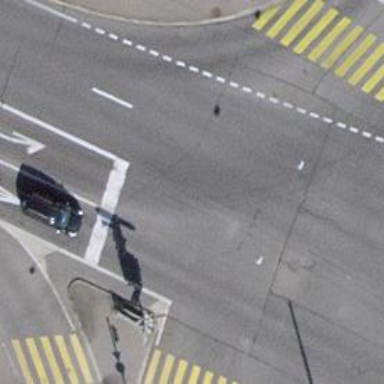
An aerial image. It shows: Primary highway with trolley wires overhead. The surface of the road is asphalt.